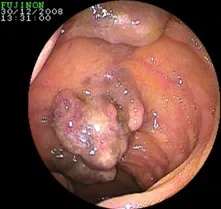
DBE demonstrating presence of multiple areas of vascular abnormalities within the small bowel lumen.
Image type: endoscopy (gi_endoscopy)